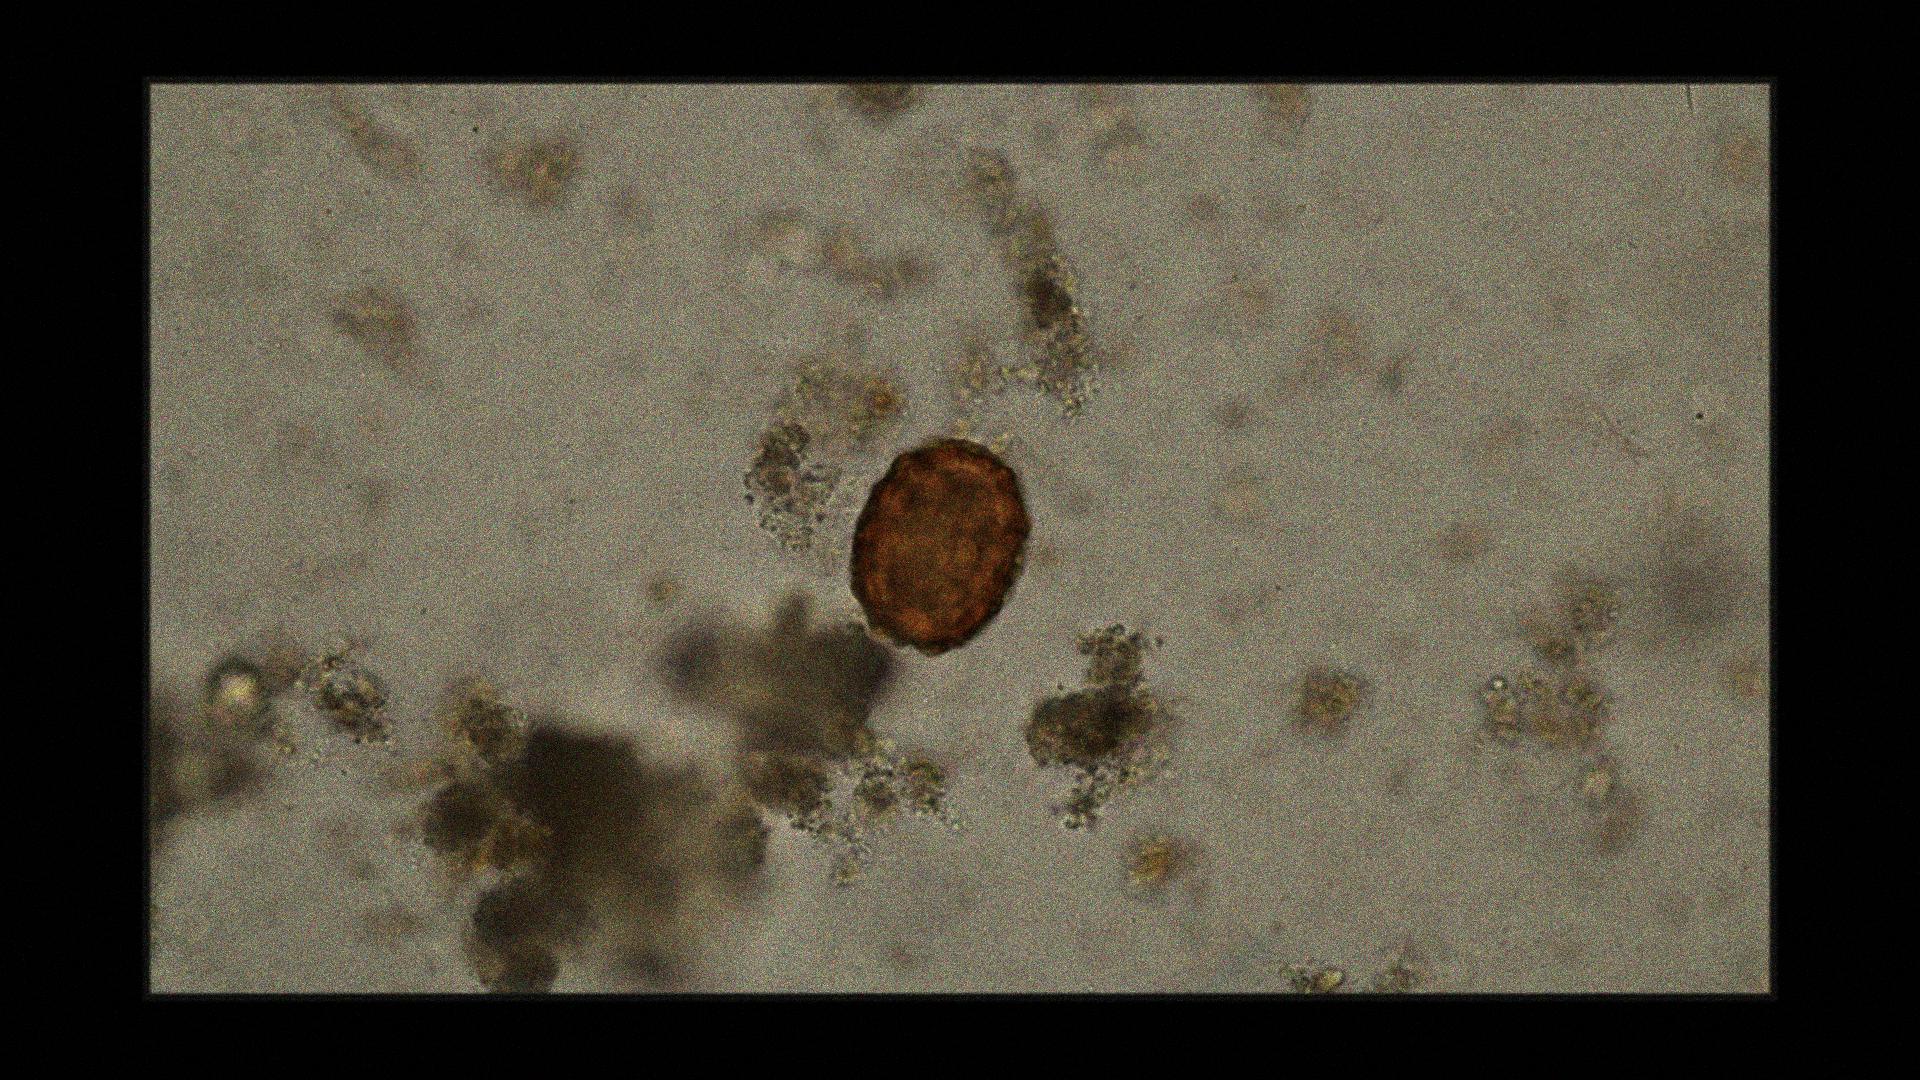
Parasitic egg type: Ascaris lumbricoides